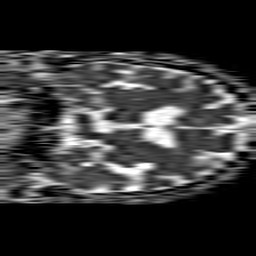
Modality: ADC
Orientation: coronal
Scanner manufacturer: philips
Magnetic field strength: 1.5 T
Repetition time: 4.6 s
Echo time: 0.08631 s